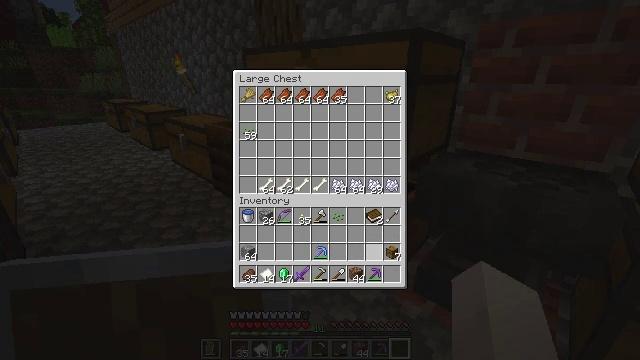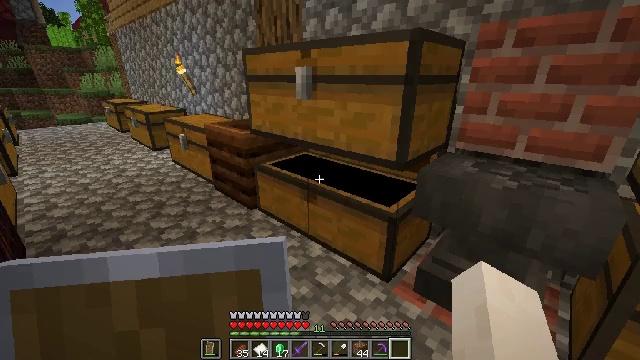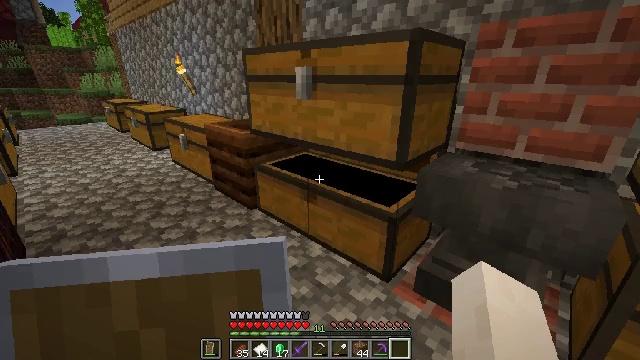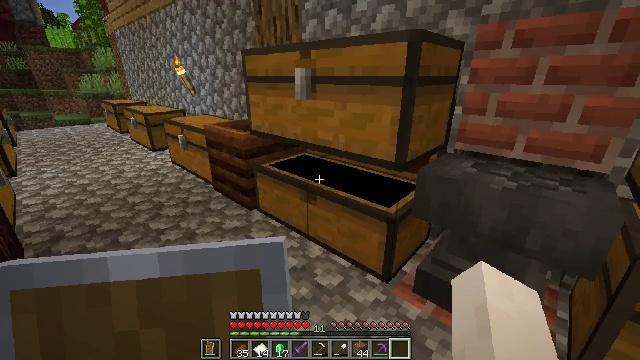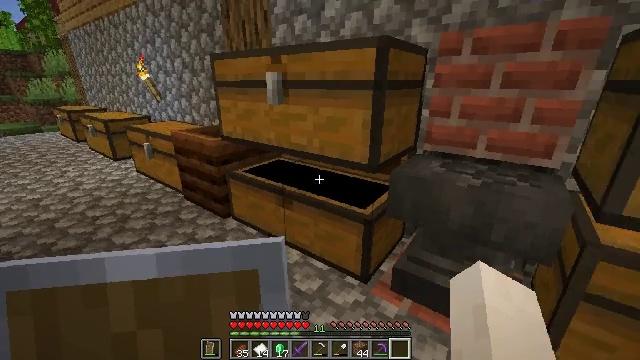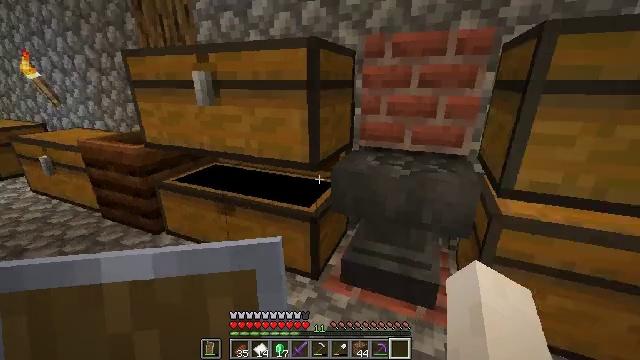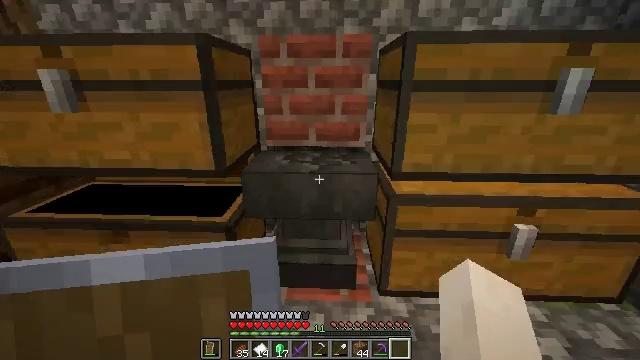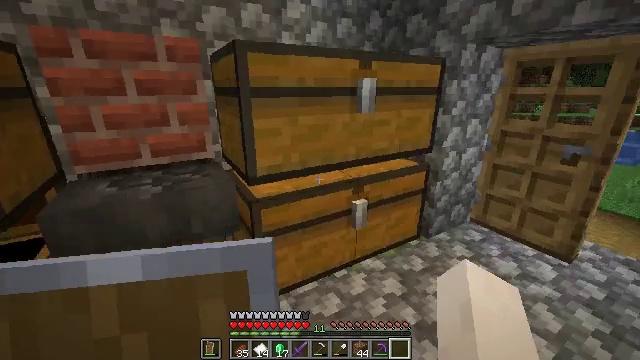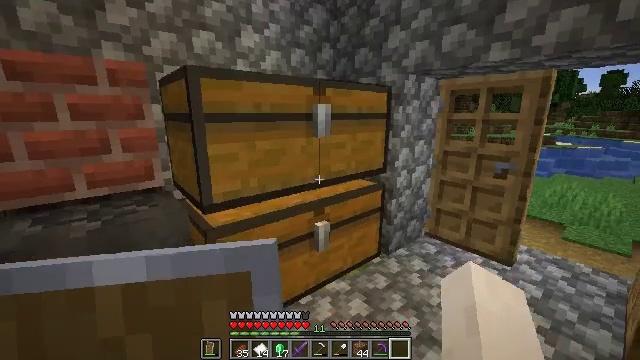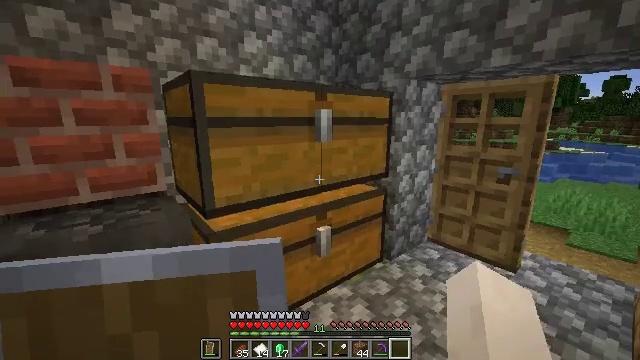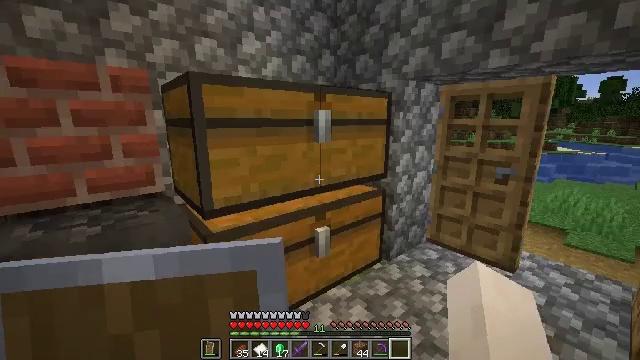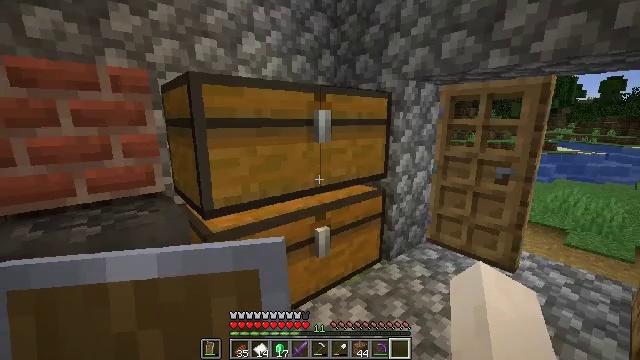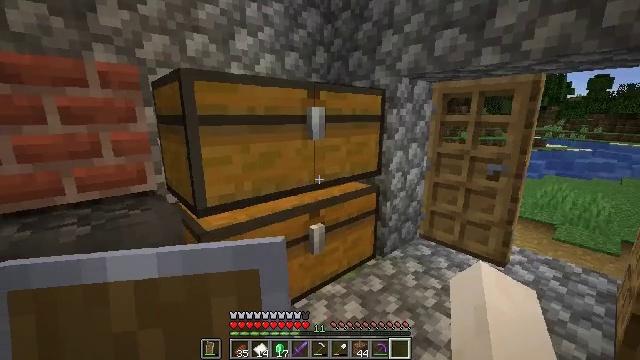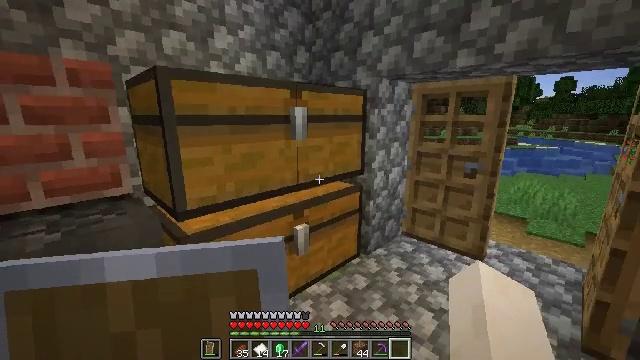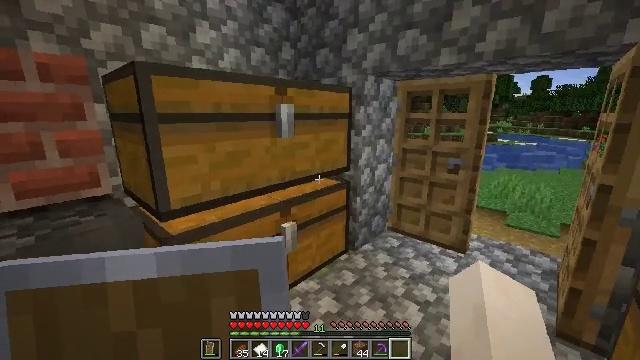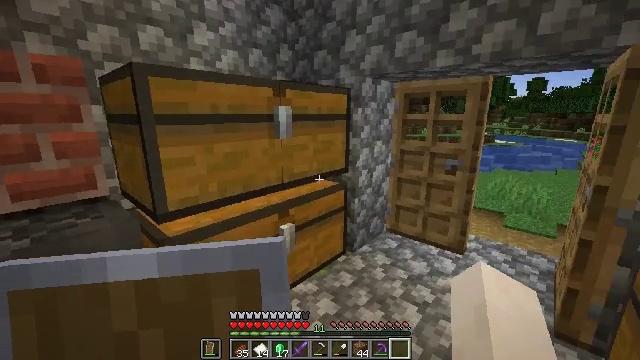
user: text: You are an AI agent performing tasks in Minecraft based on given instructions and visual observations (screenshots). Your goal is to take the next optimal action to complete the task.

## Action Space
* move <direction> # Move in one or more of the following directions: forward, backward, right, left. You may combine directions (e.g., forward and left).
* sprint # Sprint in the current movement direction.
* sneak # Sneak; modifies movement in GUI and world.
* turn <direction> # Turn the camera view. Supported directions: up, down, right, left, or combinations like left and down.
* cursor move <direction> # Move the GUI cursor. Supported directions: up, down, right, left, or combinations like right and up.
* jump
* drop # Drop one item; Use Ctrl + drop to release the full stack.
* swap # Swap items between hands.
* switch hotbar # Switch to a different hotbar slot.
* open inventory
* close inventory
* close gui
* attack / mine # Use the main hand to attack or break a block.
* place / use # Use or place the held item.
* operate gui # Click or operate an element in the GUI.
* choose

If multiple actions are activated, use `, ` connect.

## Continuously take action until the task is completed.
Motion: motion action
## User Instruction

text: Interact with the crafting table to craft a hopper.
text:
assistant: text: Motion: sneak, close inventory
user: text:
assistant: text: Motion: close inventory
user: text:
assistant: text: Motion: close inventory
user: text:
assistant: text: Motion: turn right, close inventory
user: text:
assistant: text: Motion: turn right
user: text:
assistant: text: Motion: turn right
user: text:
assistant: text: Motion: turn right and up
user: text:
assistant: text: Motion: turn right and up
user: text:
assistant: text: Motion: turn up
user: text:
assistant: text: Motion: no_op
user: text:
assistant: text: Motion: no_op
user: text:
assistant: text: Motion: turn right
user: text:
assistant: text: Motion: turn right
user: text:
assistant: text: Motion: turn right
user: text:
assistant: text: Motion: no_op
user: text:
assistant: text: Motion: turn right
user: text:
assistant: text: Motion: turn left and down
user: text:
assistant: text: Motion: turn left
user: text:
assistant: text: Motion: turn left
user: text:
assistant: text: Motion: turn left
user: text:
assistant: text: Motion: turn left
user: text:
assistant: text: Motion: turn left
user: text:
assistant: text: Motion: no_op
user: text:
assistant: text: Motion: no_op
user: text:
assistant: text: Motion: no_op
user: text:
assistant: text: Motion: no_op
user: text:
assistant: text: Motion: turn left and down
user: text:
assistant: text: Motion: move back, turn left
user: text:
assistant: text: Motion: move back and move right, turn left
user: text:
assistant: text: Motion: move back and move right, turn left